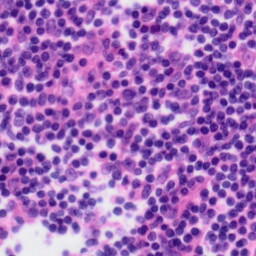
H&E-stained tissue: Tonsil